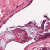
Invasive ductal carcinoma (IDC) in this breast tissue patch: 0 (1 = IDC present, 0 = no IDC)